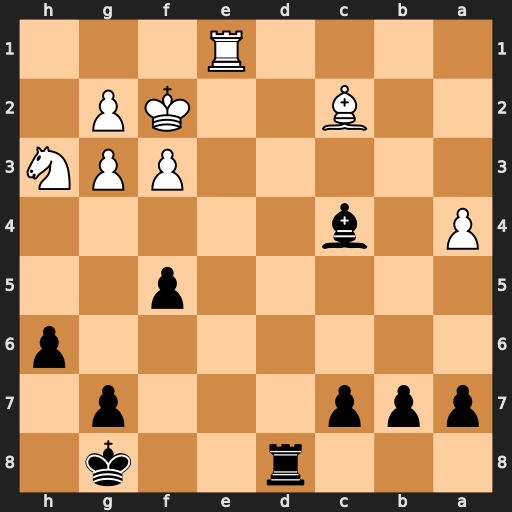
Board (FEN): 3r2k1/ppp3p1/7p/5p2/P1b5/5PPN/2B2KP1/4R3
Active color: b
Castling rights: -
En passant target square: -
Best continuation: Rd2+ Kg1 Rxc2